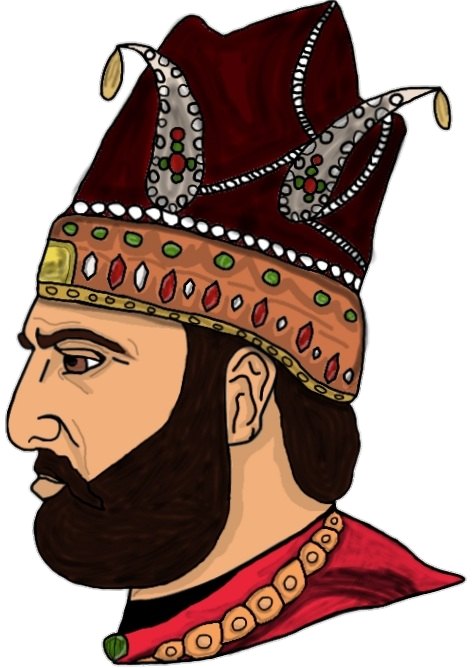
Label: 4_Yes_Chad